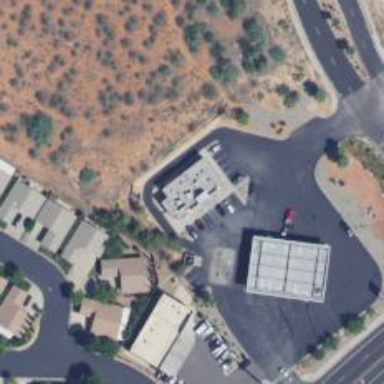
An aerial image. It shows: Convenience shop.